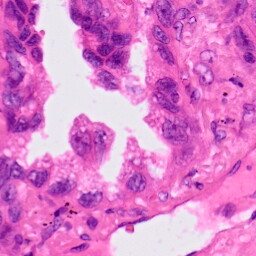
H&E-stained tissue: Lung